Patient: sex F, age 89
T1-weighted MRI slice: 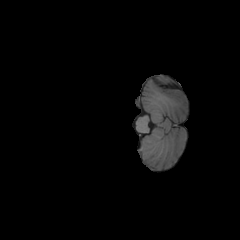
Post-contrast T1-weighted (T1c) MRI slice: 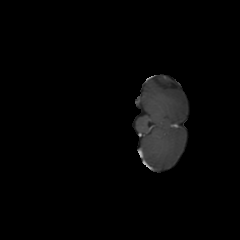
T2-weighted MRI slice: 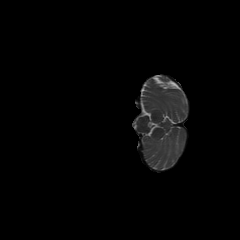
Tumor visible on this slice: no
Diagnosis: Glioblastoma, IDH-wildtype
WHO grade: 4